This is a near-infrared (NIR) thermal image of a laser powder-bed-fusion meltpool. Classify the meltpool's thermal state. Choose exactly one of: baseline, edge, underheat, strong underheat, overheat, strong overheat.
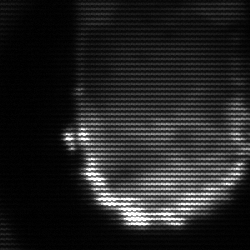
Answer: baseline